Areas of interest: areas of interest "Weifang Broadcasting and Television Digital Plaza"
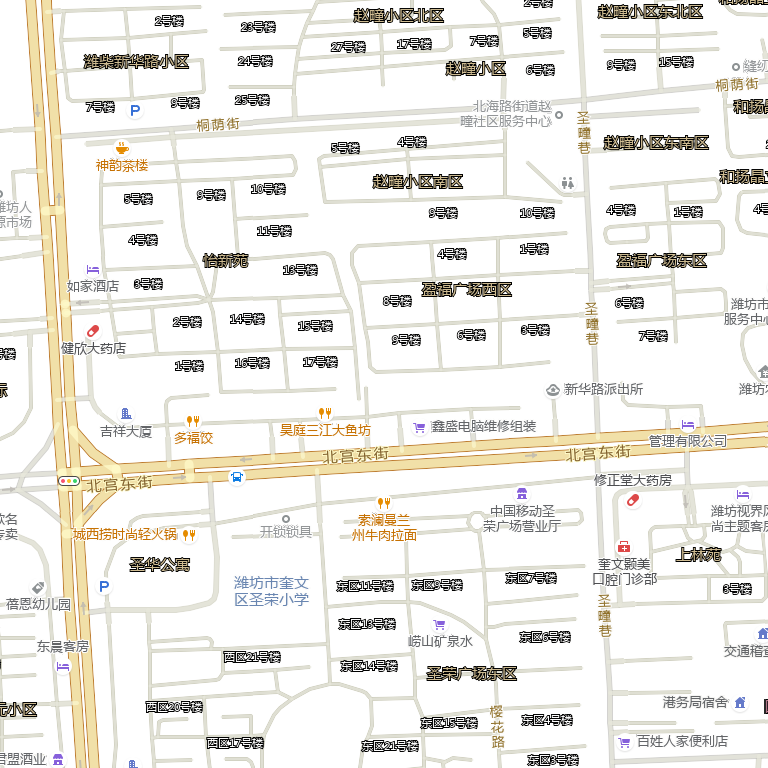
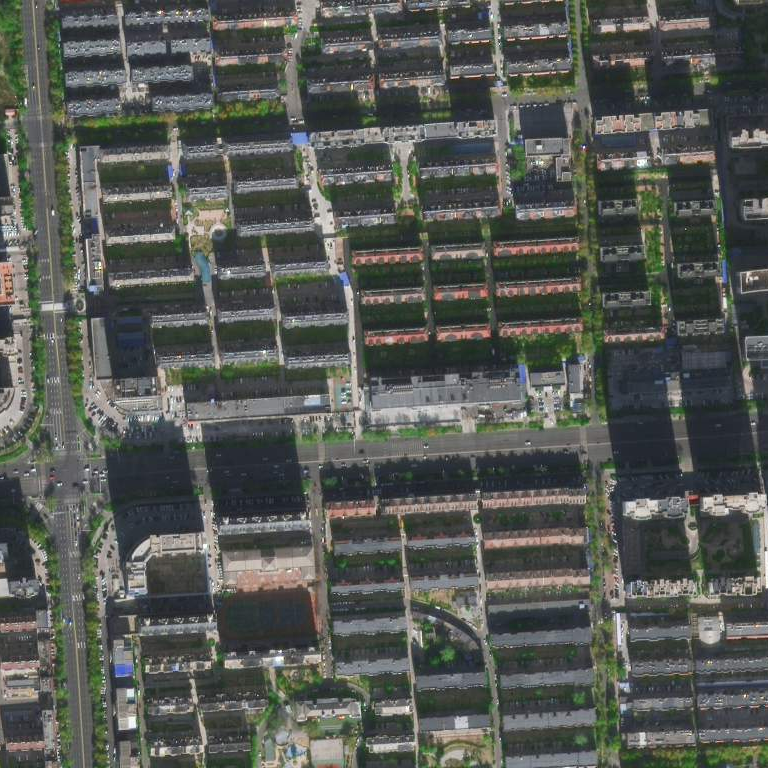